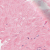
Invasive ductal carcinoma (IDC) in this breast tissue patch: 0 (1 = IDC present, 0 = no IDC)